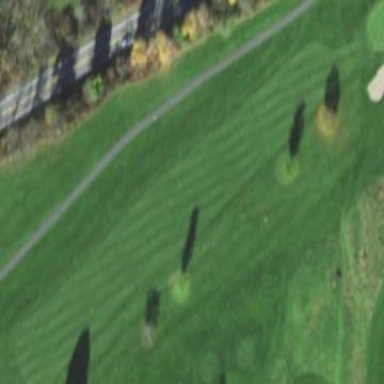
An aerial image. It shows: Grassy fairway on golf course.